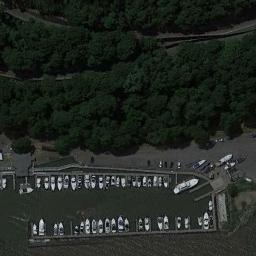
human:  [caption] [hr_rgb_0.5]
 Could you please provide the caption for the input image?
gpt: There are many trees near the harbor .

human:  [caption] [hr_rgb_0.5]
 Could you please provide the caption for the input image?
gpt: The harbor has lots of neatly docked boats and a forest is next to the harbor .

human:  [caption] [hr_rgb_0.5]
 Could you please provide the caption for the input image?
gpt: There are many ships moored in the harbor next to the forest .

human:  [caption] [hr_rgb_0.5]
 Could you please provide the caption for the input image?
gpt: There are few docking stations in the harbor .

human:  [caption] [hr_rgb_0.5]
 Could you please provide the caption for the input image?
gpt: There are many green trees beside the harbor with some ships .